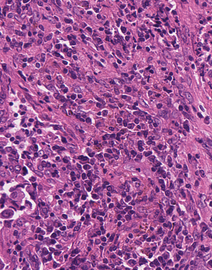
Tumor epithelial tissue: yes
Tumor-associated stroma tissue: yes
Normal tissue: no